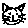
Label: cat